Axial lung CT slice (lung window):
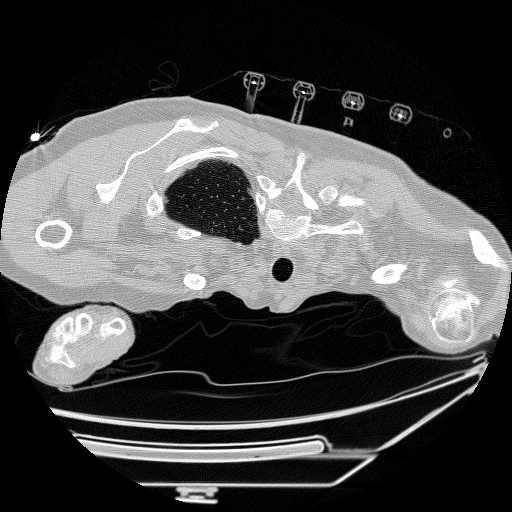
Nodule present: no